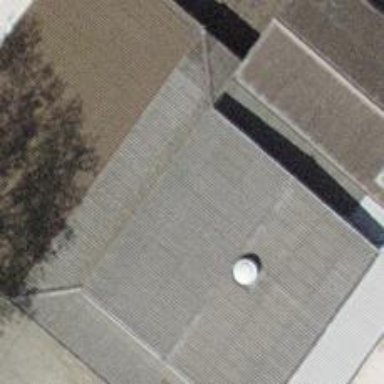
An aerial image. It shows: Industrial building.